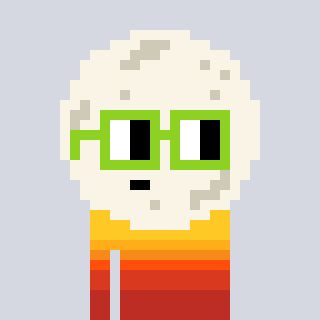
a pixel art character with square light green glasses, a moon-shaped head and a grayscale-colored body on a cool background